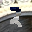
Label: 2